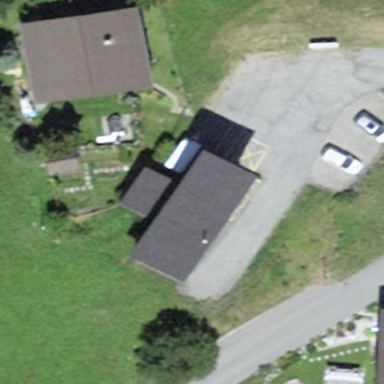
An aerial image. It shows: Building that serves as aerialway station.